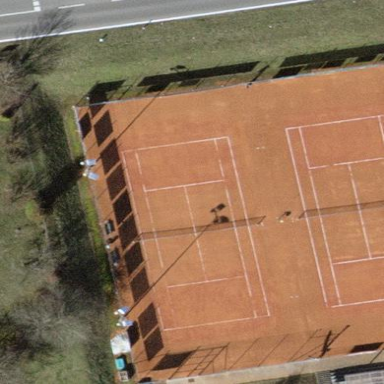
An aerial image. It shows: Tennis court on pitch designated for leisure land.